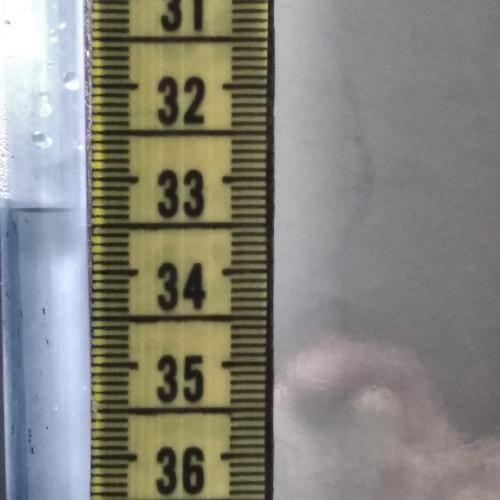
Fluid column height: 33.3 cm